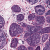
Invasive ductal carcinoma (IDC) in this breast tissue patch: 0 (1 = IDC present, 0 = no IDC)